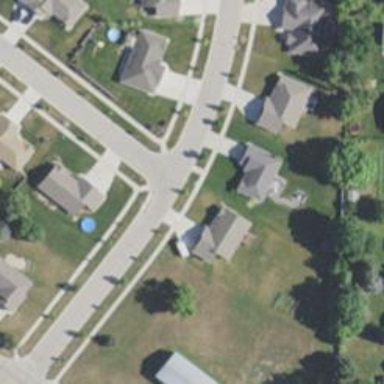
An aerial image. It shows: Residential road.